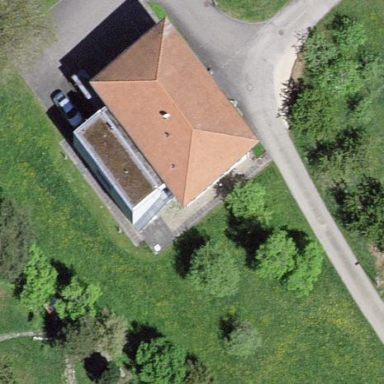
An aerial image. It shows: Building with hipped roof design.